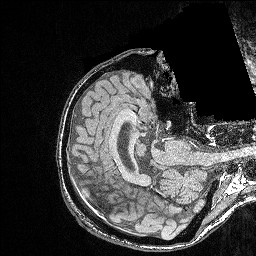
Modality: FLASH
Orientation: axial
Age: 25
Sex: male